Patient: sex M, age 26
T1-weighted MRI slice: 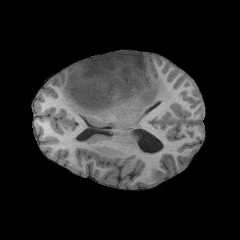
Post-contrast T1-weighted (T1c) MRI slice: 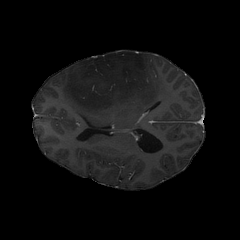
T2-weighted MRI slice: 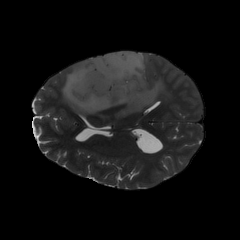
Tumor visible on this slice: yes
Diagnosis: Astrocytoma, IDH-mutant
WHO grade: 3